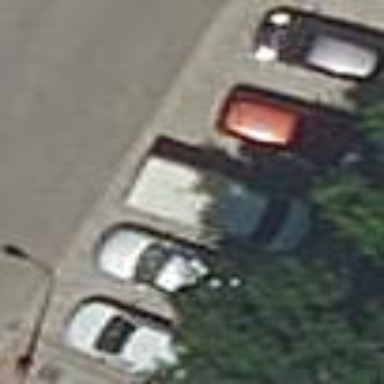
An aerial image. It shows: Parking area with surface.